Question: Ive been looking for settings in joomla to remove the default footer text but i cant find it.

Does anyone know how to remove it? im using the latest joomla.
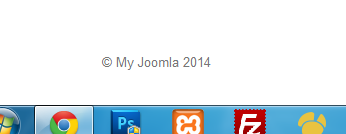
Answer: It all depends on the template you're using. With some template, there will be an options in the template parameters. Else if you open the module in the Module Manager, you will see a text area with the content for the footer there